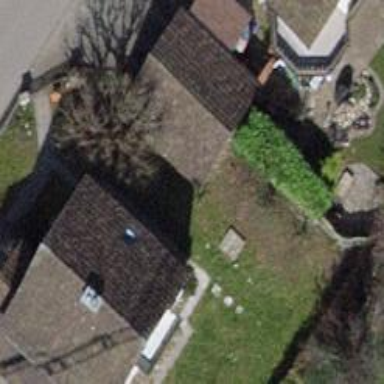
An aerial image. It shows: Garage.